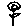
Label: flower